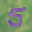
Label: 5